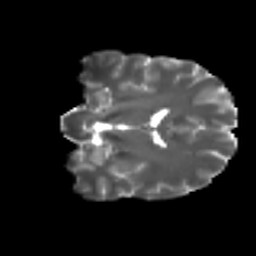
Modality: T2w
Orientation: coronal
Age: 39
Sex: male
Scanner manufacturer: ge
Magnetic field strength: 3 T
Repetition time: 7.8 s
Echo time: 0.0608 s